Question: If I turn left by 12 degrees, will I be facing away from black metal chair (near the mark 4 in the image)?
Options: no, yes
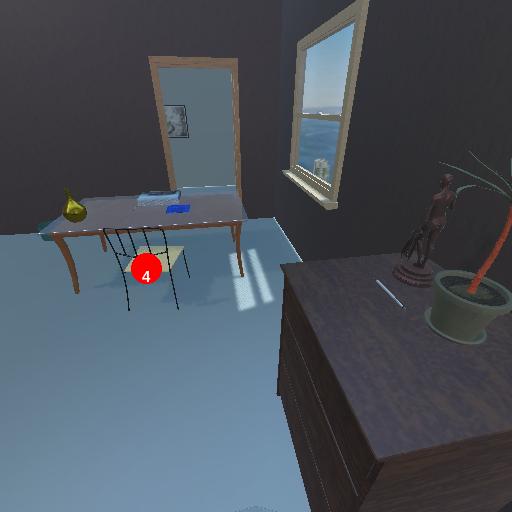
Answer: no